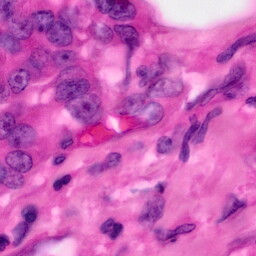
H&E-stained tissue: Pancreatic